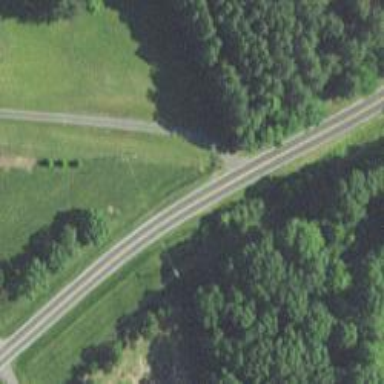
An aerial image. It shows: Asphalt road classified as tertiary.